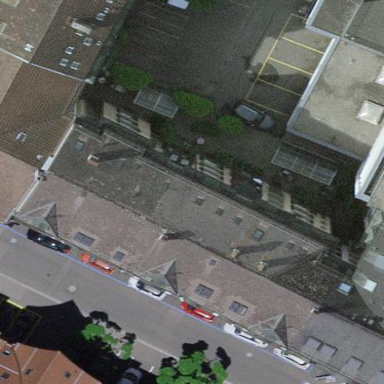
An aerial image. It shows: Gabled building with roof made of roof tiles.